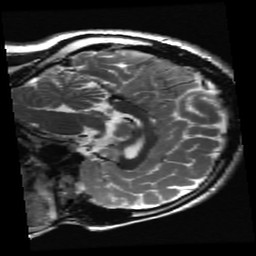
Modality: T2w
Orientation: sagittal
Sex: male
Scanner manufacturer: ge
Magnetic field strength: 3 T
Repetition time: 5 s
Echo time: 0.1017 s